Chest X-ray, PA view. Patient: 33 years old, sex M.
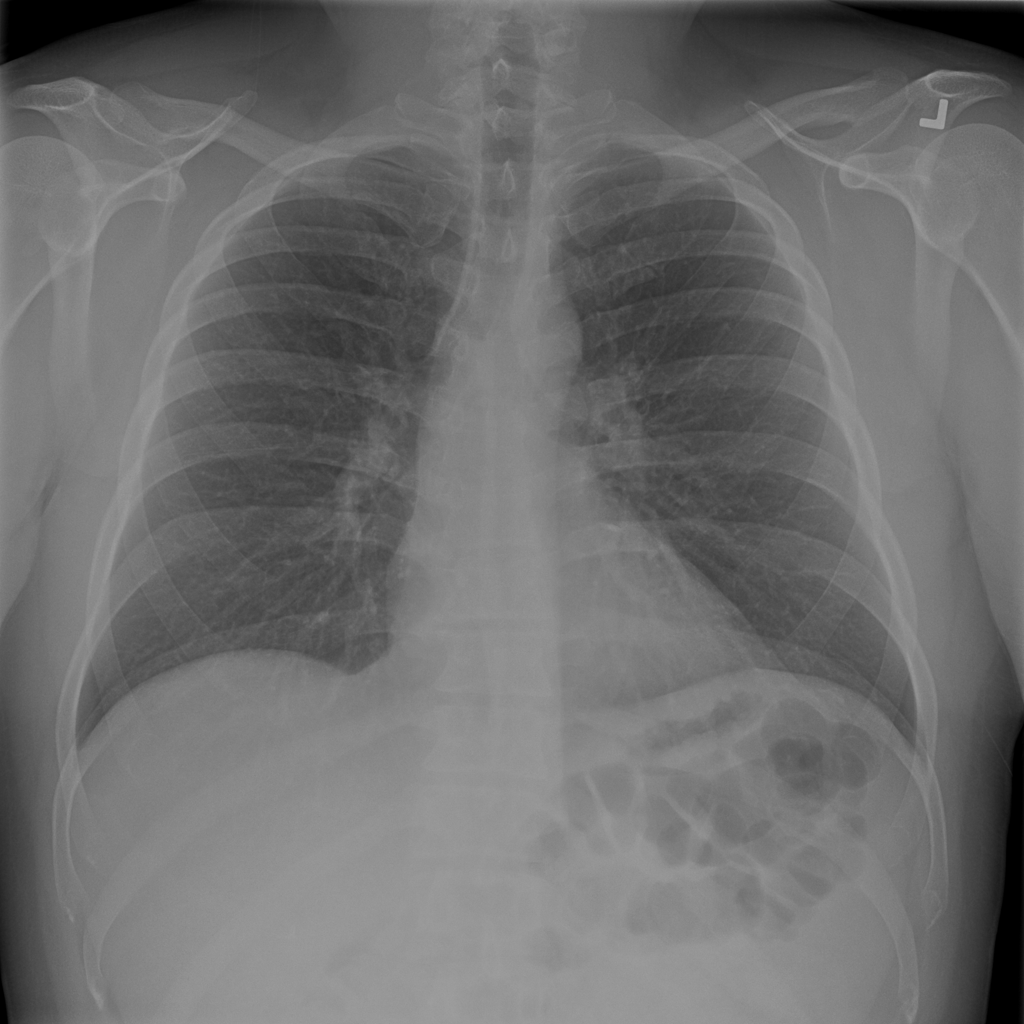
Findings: No Finding